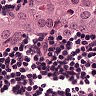
Metastatic tissue present: yes